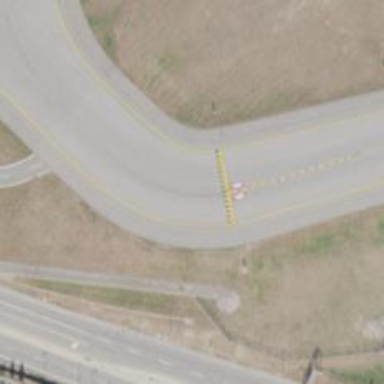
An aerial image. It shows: Taxiway at the airport with asphalt surface.